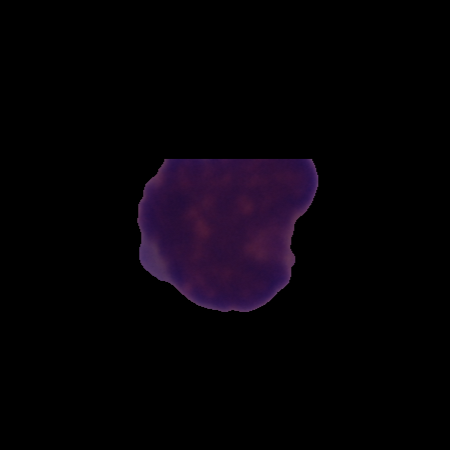
Label: cancer